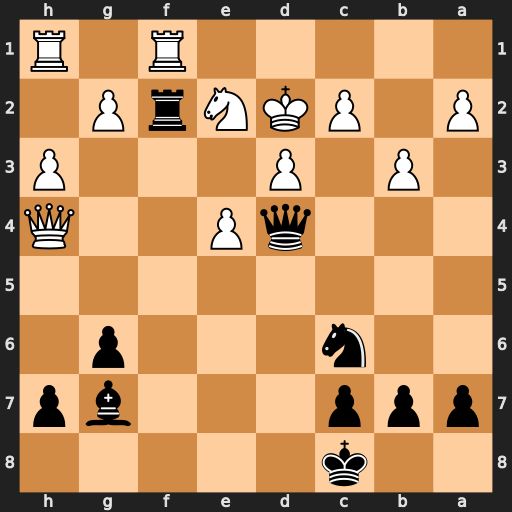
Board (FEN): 2k5/ppp3bp/2n3p1/8/3qP2Q/1P1P3P/P1PKNrP1/5R1R
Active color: b
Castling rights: -
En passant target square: -
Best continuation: Qc3+ Kd1 Rxe2 Qg4+ Kb8 Qxe2 Qa1+ Kd2 Bh6+ Qe3 Bxe3+